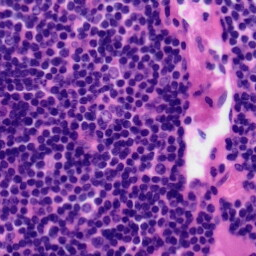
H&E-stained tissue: Tonsil